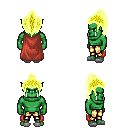
a pixel art fantasy rpg character, male body template, orc, green skin, maroon cape, gold greaves, gold long topknot hairstyle, white slippers, four views (front, back, left, right), 2x2 character sprite sheet, small pixel art, hard edges, no anti-aliasing